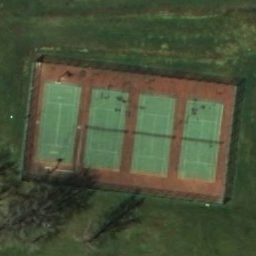
Label: tennis court